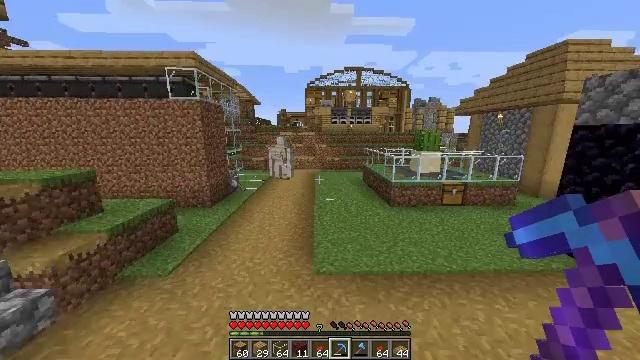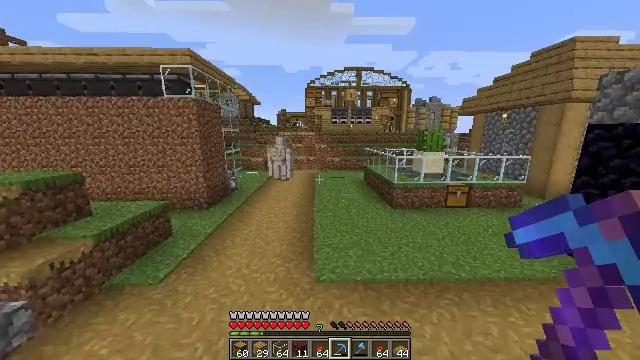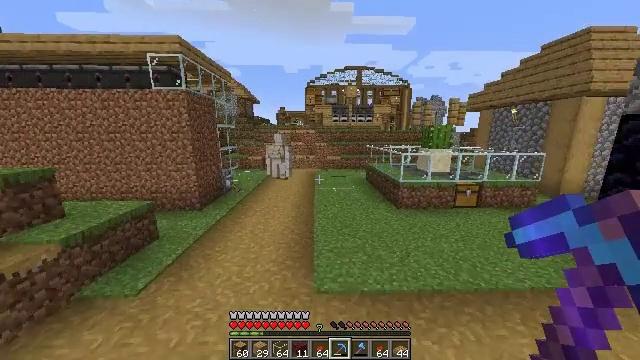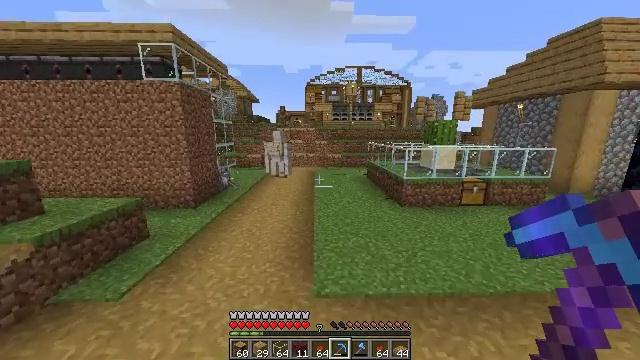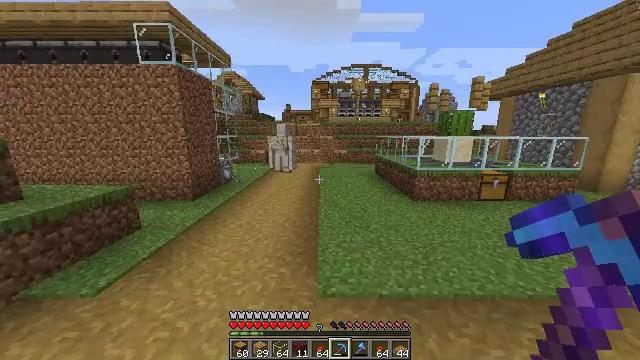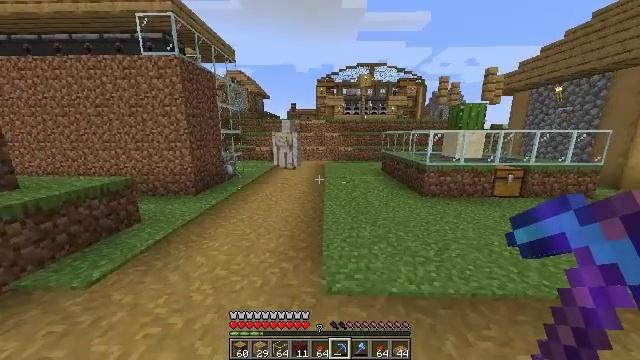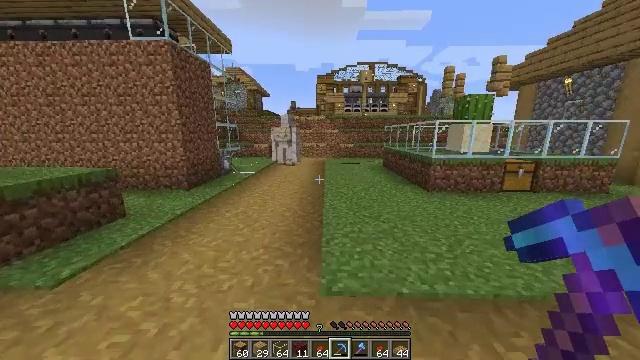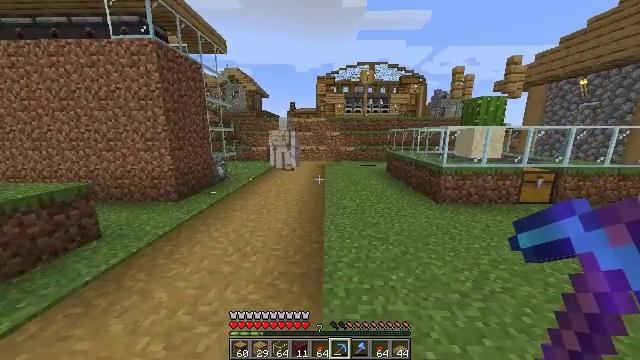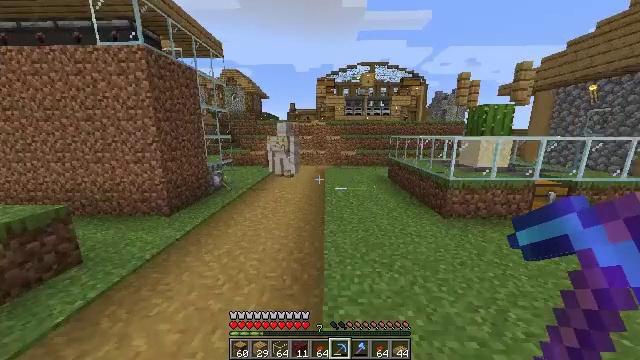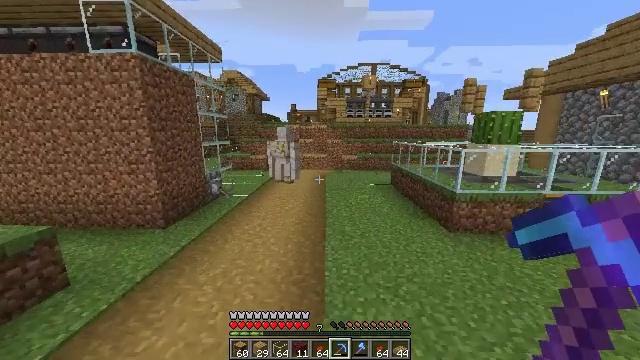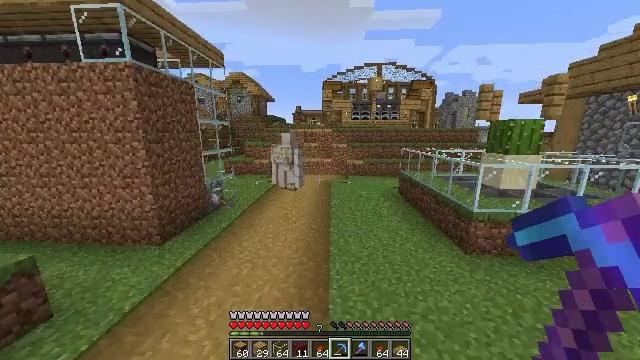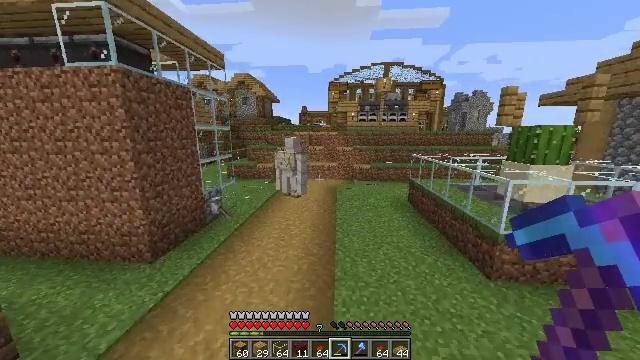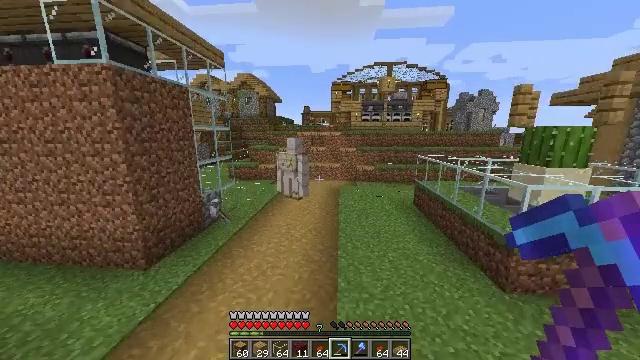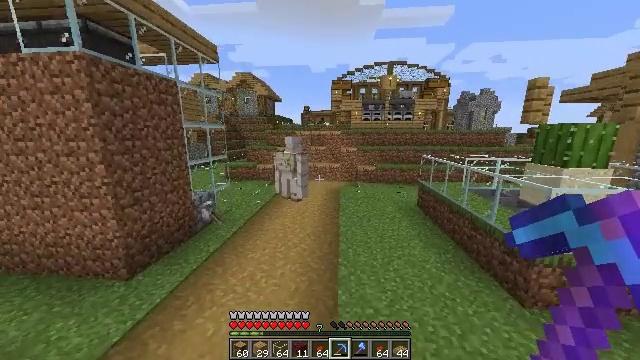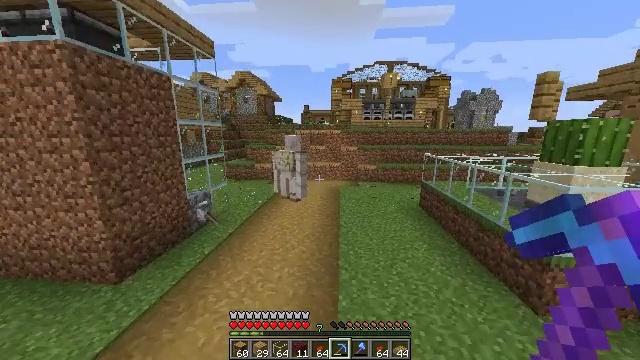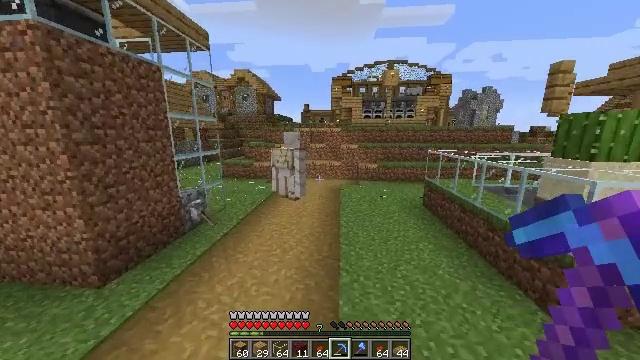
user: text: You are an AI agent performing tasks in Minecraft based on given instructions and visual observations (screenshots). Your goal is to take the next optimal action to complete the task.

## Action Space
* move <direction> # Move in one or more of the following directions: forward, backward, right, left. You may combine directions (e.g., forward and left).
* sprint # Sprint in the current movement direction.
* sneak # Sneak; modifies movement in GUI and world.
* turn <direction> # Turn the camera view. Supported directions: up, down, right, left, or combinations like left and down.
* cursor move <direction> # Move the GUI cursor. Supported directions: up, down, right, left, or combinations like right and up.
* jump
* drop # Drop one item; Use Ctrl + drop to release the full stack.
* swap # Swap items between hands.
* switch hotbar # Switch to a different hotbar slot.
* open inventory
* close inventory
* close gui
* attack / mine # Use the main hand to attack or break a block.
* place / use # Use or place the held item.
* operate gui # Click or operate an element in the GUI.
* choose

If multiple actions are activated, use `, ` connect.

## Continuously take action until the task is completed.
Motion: motion action
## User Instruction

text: Use a crafting table to craft iron bars.
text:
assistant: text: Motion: move forward, sprint, jump
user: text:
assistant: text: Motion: move forward, sprint, jump
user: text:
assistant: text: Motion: move forward, jump
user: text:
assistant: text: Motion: move forward, turn left, jump
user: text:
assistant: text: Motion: move forward, turn left, jump
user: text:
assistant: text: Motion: move forward, sprint, jump
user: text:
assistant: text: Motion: move forward, sprint, jump
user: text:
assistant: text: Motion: move forward, sprint, jump
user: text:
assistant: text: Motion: move forward, sprint, jump
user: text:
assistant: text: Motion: move forward, turn left, jump
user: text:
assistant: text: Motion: move forward, turn left, jump
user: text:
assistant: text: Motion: move forward, jump
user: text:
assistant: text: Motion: move forward, jump
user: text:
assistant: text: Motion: move forward, jump
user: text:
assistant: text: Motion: move forward, jump
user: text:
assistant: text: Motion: move forward, jump
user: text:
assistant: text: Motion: move forward, sprint, jump
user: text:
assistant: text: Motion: move forward, sprint, jump
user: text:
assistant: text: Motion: move forward, sprint, jump
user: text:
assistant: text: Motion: move forward, sprint, jump
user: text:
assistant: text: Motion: move forward, jump
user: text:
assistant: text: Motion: move forward, jump
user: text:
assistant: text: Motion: move forward, jump
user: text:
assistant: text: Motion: move forward, jump
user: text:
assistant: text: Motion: move forward, jump
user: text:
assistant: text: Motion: move forward, turn left, jump
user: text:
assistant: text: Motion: move forward, jump
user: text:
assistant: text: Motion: move forward, jump
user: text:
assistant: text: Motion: move forward, jump
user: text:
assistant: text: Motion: move forward, jump